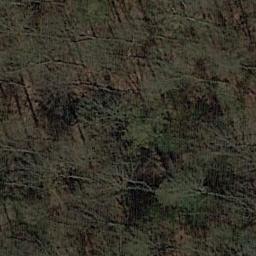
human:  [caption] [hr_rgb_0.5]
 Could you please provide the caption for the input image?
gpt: The forest is on the bare land .

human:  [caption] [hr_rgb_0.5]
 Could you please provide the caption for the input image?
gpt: The forest has some sparse green trees and grass and the forest soil is deep yellow .

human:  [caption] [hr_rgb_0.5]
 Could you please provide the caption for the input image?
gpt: Many withered trees are in a forest .

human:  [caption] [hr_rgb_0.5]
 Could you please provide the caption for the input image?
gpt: There is a bare land in this forest .

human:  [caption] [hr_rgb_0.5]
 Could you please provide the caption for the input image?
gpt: A sparse forest with some withered trees .